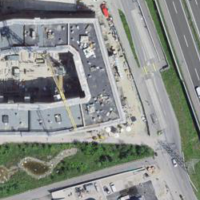
EUNIS habitat code: 57
Species observed at this site:
Tettigonia viridissima
Lepidium draba
Pseudochorthippus parallelus
Diplotaxis tenuifolia
Alopecurus geniculatus
Dipsacus fullonum
Chorthippus biguttulus
Lathyrus pratensis
Juncus effusus